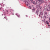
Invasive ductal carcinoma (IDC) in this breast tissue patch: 0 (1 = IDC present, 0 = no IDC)